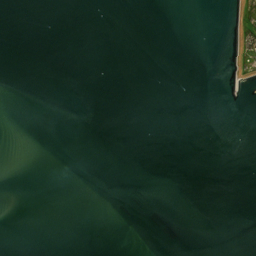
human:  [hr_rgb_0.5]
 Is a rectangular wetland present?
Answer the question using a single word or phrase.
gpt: no

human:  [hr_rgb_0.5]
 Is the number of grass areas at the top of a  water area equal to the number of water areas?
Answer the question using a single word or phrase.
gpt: no

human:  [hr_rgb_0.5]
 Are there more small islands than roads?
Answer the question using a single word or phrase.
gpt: no

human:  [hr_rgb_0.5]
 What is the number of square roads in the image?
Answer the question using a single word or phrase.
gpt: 0

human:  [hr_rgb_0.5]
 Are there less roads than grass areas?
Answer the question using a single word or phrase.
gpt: yes

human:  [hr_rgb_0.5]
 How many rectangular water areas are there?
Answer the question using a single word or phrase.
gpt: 2

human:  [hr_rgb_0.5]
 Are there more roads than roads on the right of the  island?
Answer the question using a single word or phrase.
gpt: yes

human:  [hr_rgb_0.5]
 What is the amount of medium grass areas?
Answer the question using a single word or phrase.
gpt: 0

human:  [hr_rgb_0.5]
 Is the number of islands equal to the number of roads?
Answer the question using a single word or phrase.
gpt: no

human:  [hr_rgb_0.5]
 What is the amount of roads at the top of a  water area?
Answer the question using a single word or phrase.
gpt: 2

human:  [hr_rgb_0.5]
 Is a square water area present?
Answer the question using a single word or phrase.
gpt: yes

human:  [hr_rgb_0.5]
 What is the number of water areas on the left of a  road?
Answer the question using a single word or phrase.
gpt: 6

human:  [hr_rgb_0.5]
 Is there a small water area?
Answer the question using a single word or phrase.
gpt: yes

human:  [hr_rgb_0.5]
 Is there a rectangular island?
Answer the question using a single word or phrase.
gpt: no

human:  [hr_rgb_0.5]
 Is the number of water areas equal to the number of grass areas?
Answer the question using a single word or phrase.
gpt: no

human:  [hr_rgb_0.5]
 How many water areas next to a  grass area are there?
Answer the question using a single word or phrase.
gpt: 7

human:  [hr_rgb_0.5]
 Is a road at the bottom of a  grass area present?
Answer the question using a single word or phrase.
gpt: yes

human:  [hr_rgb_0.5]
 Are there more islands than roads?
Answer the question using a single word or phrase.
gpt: no

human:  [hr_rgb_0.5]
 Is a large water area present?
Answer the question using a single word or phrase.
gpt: yes

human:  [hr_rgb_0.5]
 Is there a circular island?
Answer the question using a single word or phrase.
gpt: no

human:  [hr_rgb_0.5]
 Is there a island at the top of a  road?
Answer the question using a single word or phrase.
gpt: no

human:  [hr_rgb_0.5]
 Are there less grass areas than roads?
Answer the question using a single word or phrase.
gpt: no

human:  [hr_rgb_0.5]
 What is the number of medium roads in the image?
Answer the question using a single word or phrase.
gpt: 0

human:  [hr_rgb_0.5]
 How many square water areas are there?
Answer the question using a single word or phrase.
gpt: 2

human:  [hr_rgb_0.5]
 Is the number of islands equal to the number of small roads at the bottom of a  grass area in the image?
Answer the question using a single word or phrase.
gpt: yes

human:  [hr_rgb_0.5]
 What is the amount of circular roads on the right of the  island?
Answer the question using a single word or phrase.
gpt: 0

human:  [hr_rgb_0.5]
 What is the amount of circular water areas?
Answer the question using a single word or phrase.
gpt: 2

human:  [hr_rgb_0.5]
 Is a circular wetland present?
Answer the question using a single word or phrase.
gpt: no

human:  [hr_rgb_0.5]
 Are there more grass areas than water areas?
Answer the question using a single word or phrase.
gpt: no

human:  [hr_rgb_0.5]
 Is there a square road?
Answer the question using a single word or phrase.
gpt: no

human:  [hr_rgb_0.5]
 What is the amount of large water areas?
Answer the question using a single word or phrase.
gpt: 1

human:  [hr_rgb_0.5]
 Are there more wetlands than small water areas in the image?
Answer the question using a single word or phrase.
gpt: no

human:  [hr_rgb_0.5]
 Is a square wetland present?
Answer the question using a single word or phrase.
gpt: no

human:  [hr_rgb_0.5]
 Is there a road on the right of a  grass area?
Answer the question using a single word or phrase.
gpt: no

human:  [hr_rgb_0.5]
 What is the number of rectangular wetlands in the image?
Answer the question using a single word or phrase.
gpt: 0

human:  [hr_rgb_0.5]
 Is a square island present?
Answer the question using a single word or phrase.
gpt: no